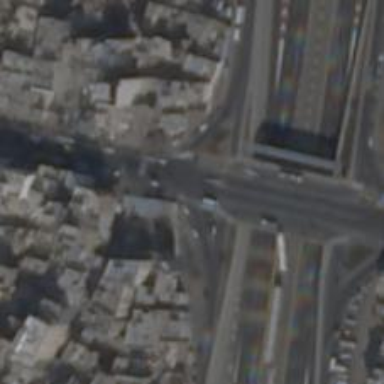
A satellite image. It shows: Marked crossing on the road.